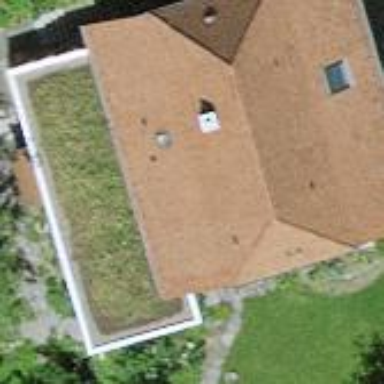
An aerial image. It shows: Hipped roof on residential building.